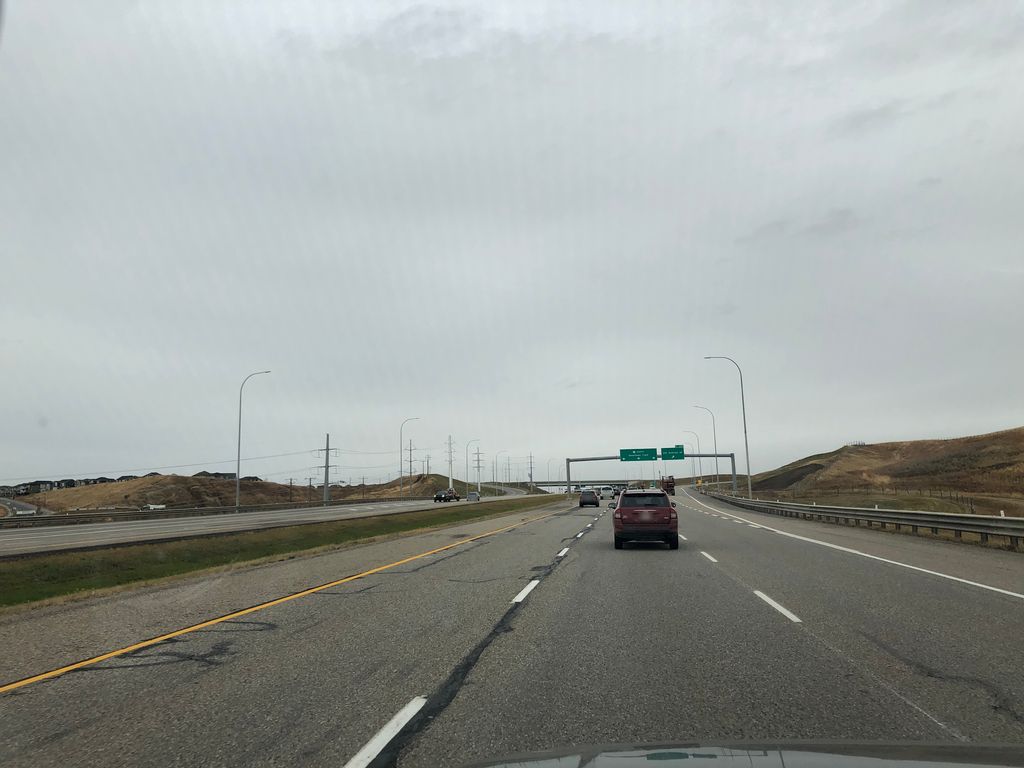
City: calgary